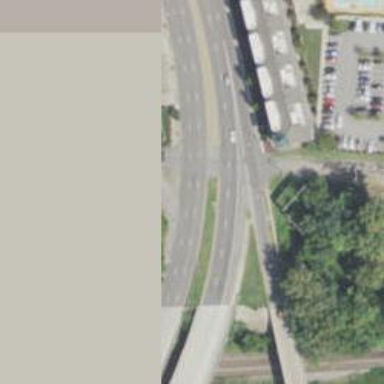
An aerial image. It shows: Asphalt road with primary link designation.